Aerial crown-view tile of a tropical tree (Barro Colorado Island, Panama), acquired 20250317:
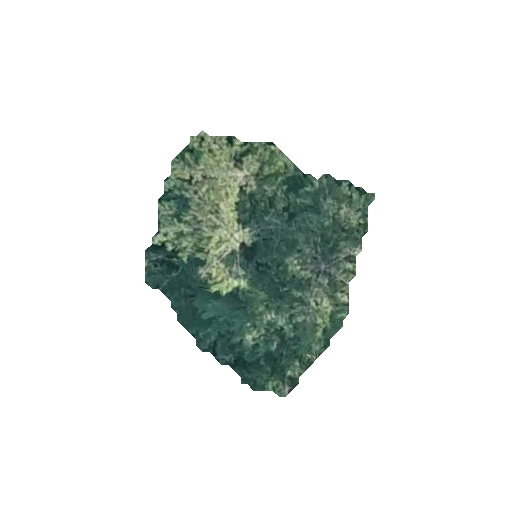
Species: Quararibea stenophylla
GBIF accepted scientific name: Quararibea stenophylla
Crown area: 59.142 m²